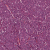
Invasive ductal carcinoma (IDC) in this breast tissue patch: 1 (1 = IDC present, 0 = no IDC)